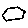
Label: hexagon